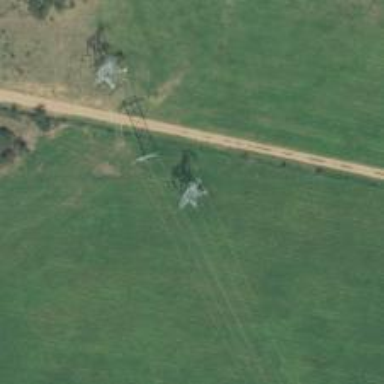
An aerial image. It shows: Power tower.